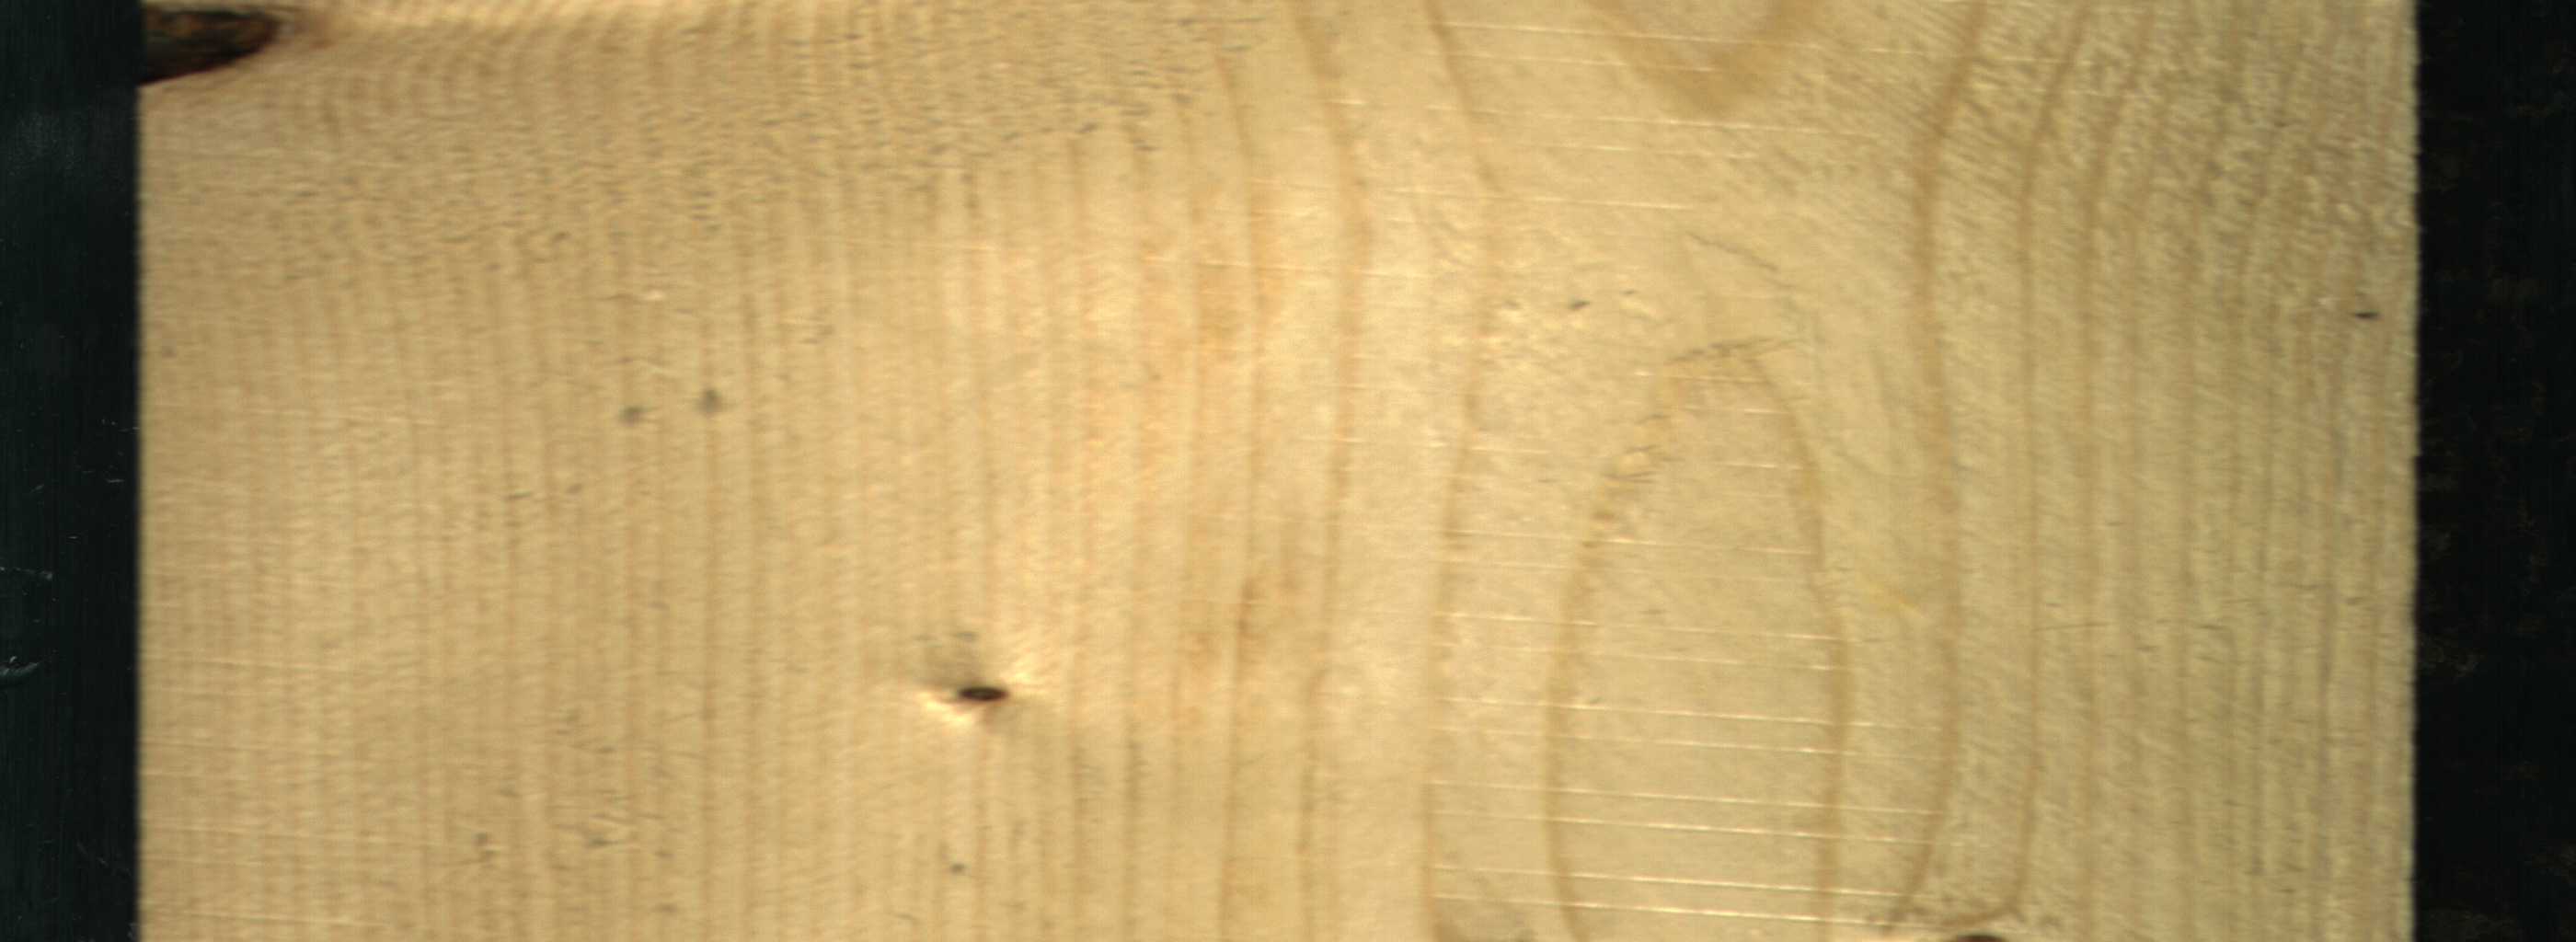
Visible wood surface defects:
Knot_missing
Dead_Knot